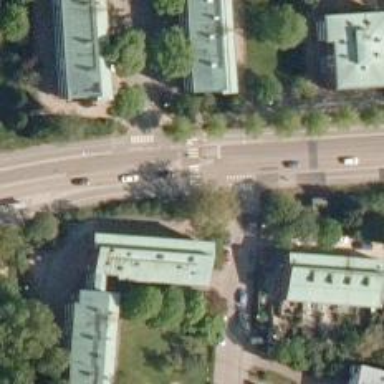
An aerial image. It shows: Asphalt cycleway.